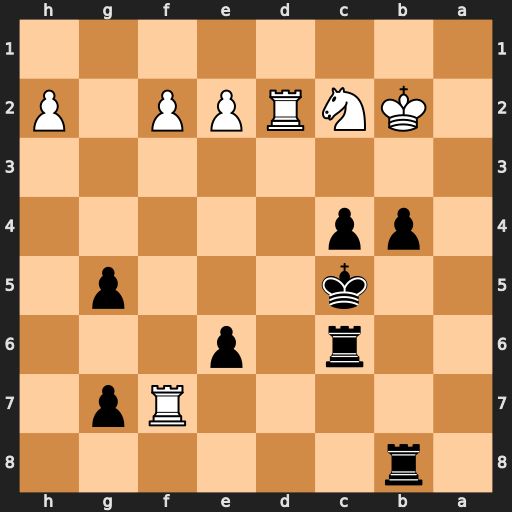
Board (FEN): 1r6/5Rp1/2r1p3/2k3p1/1pp5/8/1KNRPP1P/8
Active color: b
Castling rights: -
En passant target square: -
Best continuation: c3+ Kc1 cxd2+